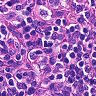
Metastatic tissue present: no